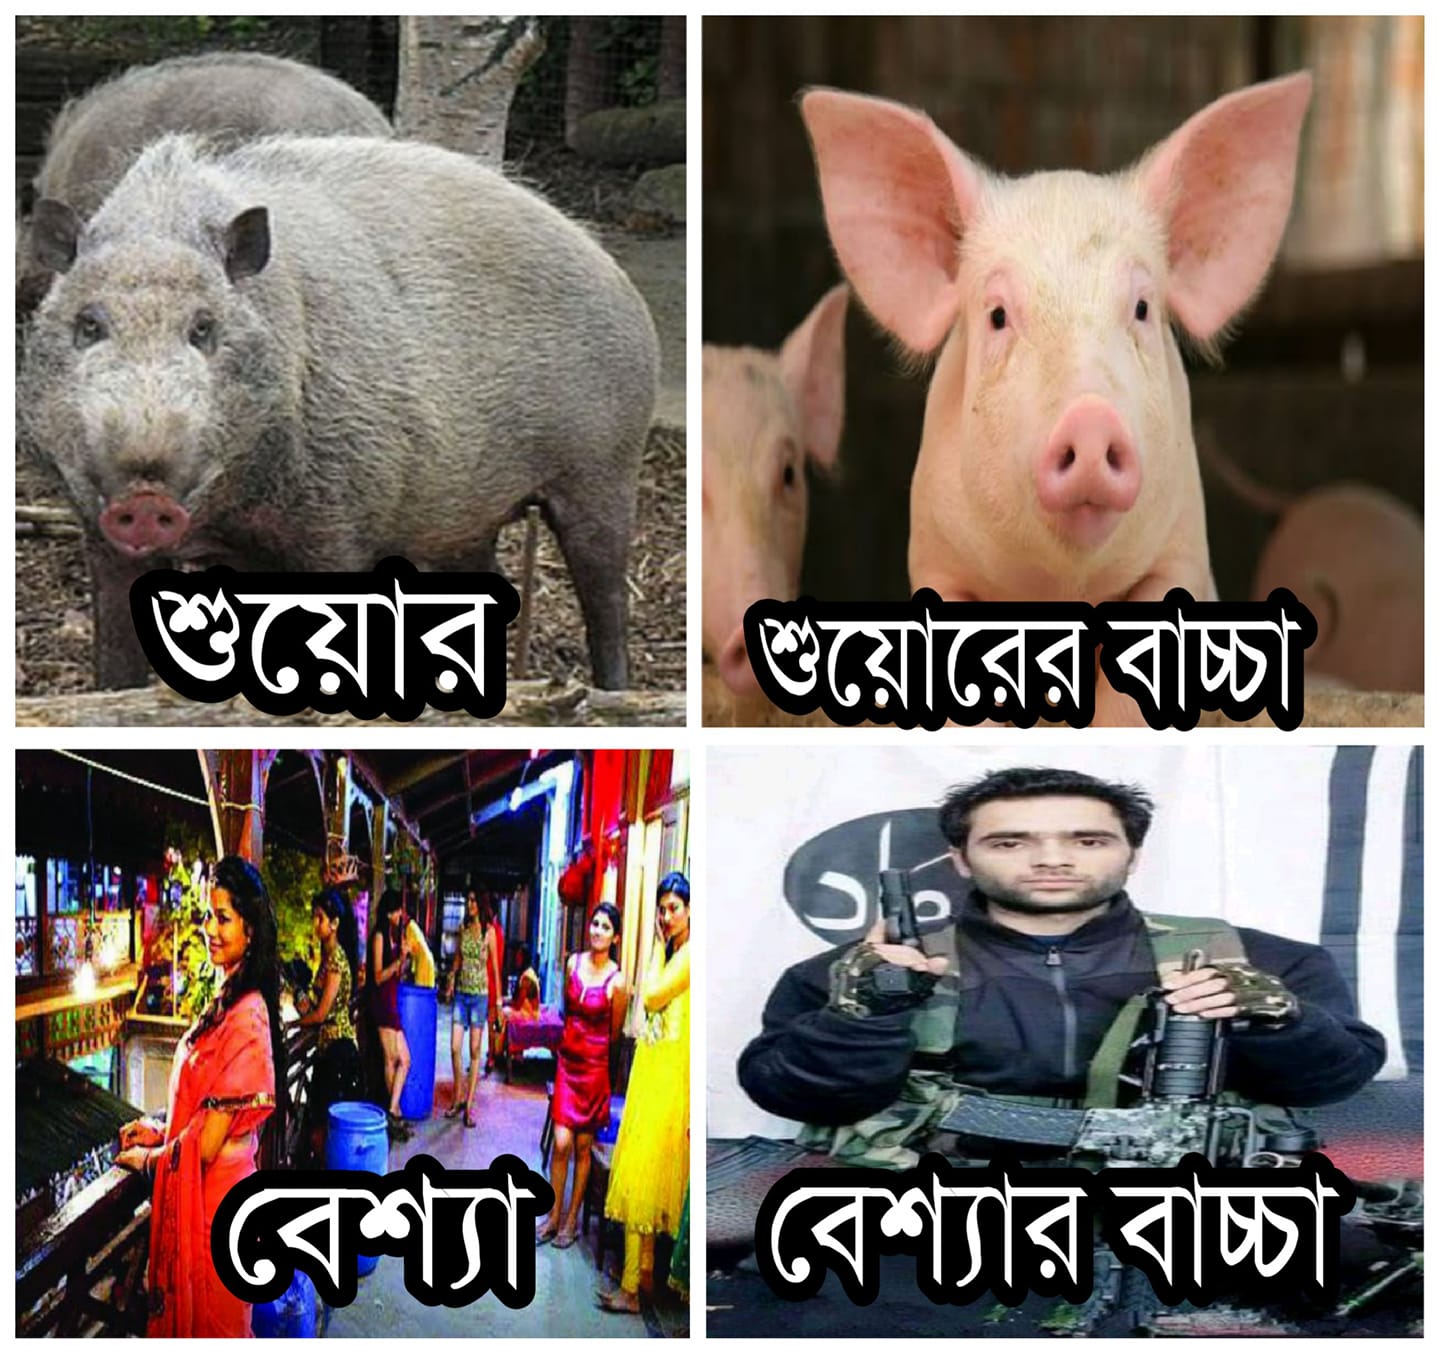
Caption: শুয়োর  শুয়োরের বাচ্চা     বেশ্যা   বেশ্যার বাচ্চা
Label: hate